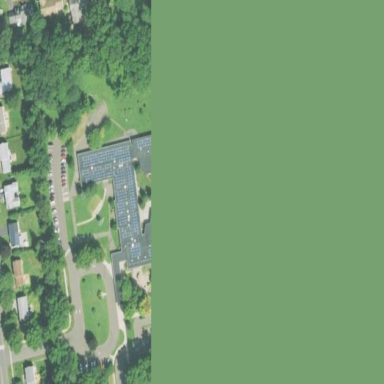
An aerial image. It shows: School.